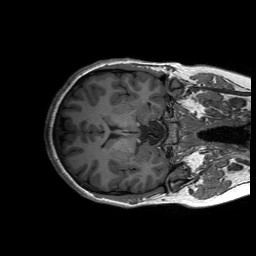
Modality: T1w
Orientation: axial